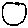
Label: moon